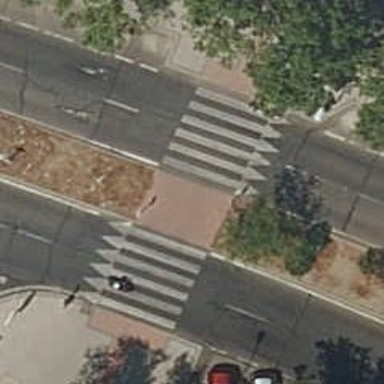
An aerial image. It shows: Uncontrolled crossing with traffic calming table.